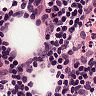
Metastatic tissue present: no